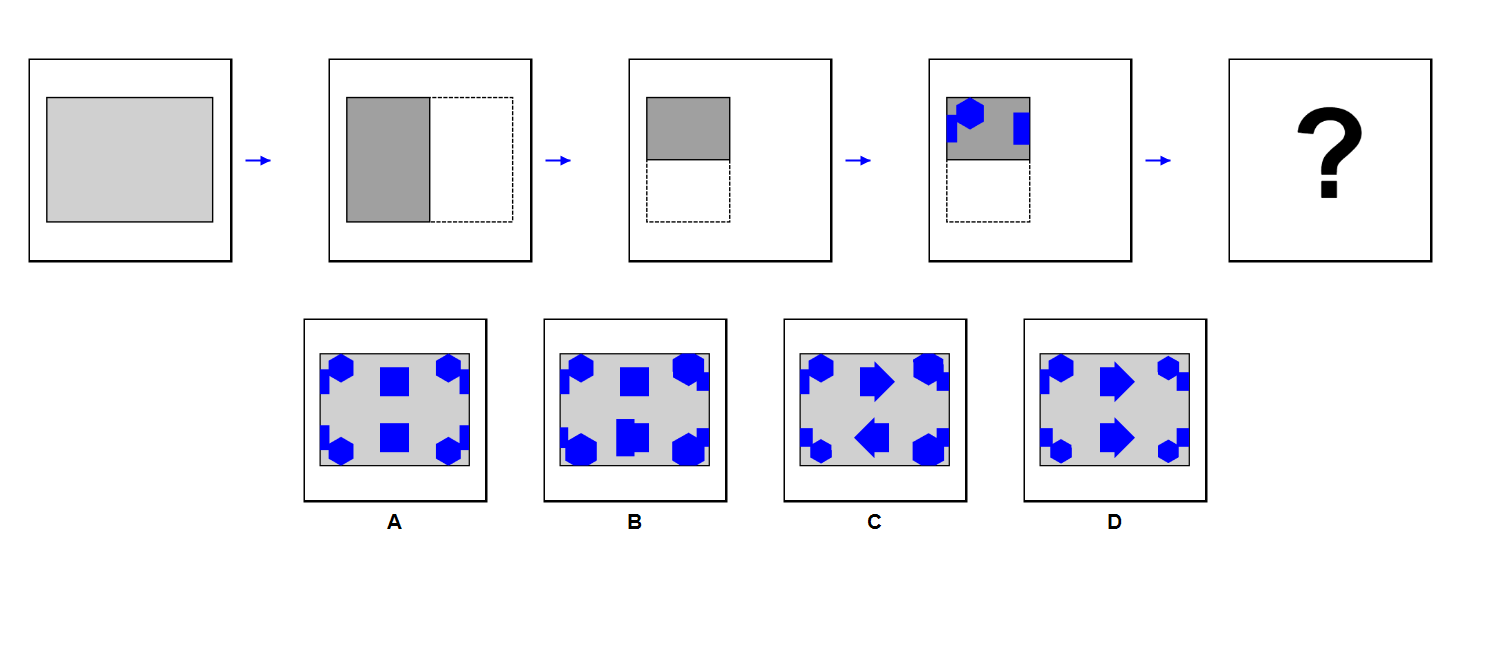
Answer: A